Brain MRI, t2w sequence, axial 2D slice.
Patient: age 35, sex F, weight 95 kg, height 1.95 m
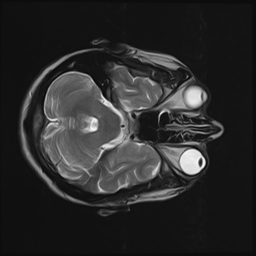